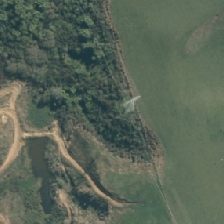
Land cover: grose_broom